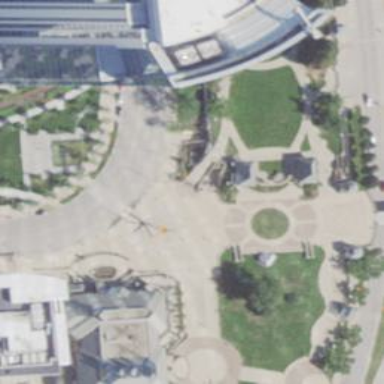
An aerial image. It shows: Parking area.